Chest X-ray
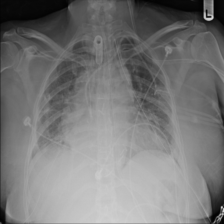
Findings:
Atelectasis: negative
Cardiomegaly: negative
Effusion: negative
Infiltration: positive
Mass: negative
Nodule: negative
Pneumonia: negative
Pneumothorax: negative
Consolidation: negative
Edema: negative
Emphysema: negative
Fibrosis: negative
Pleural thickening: negative
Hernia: negative